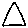
Label: triangle